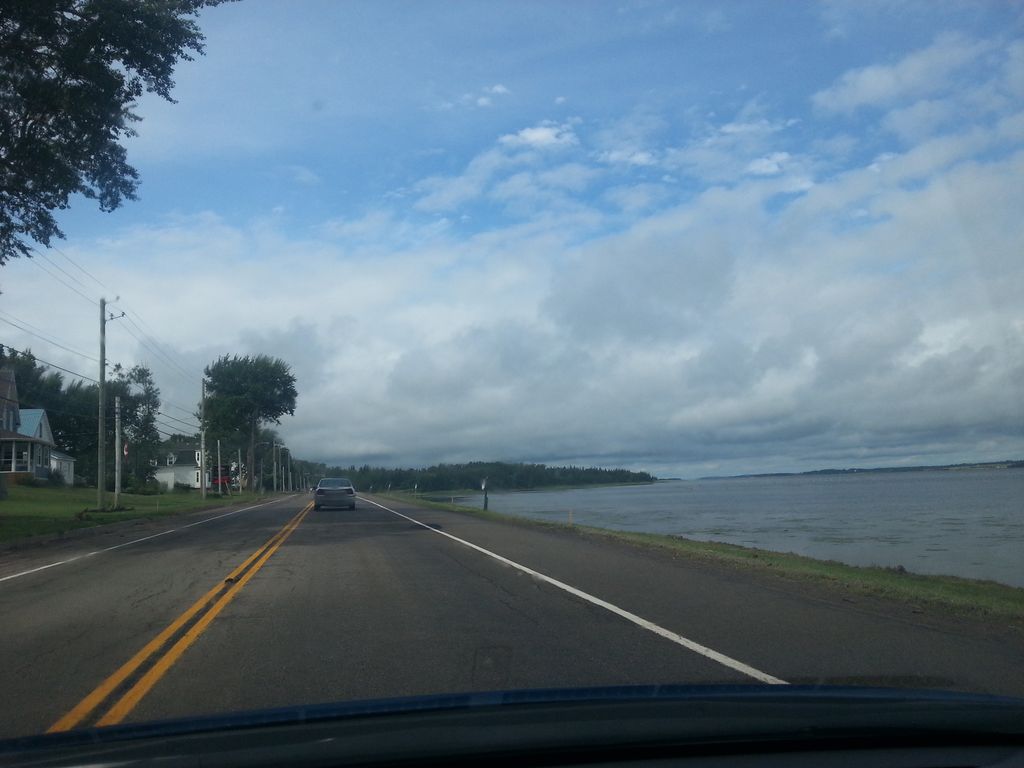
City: charlottetown